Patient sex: M
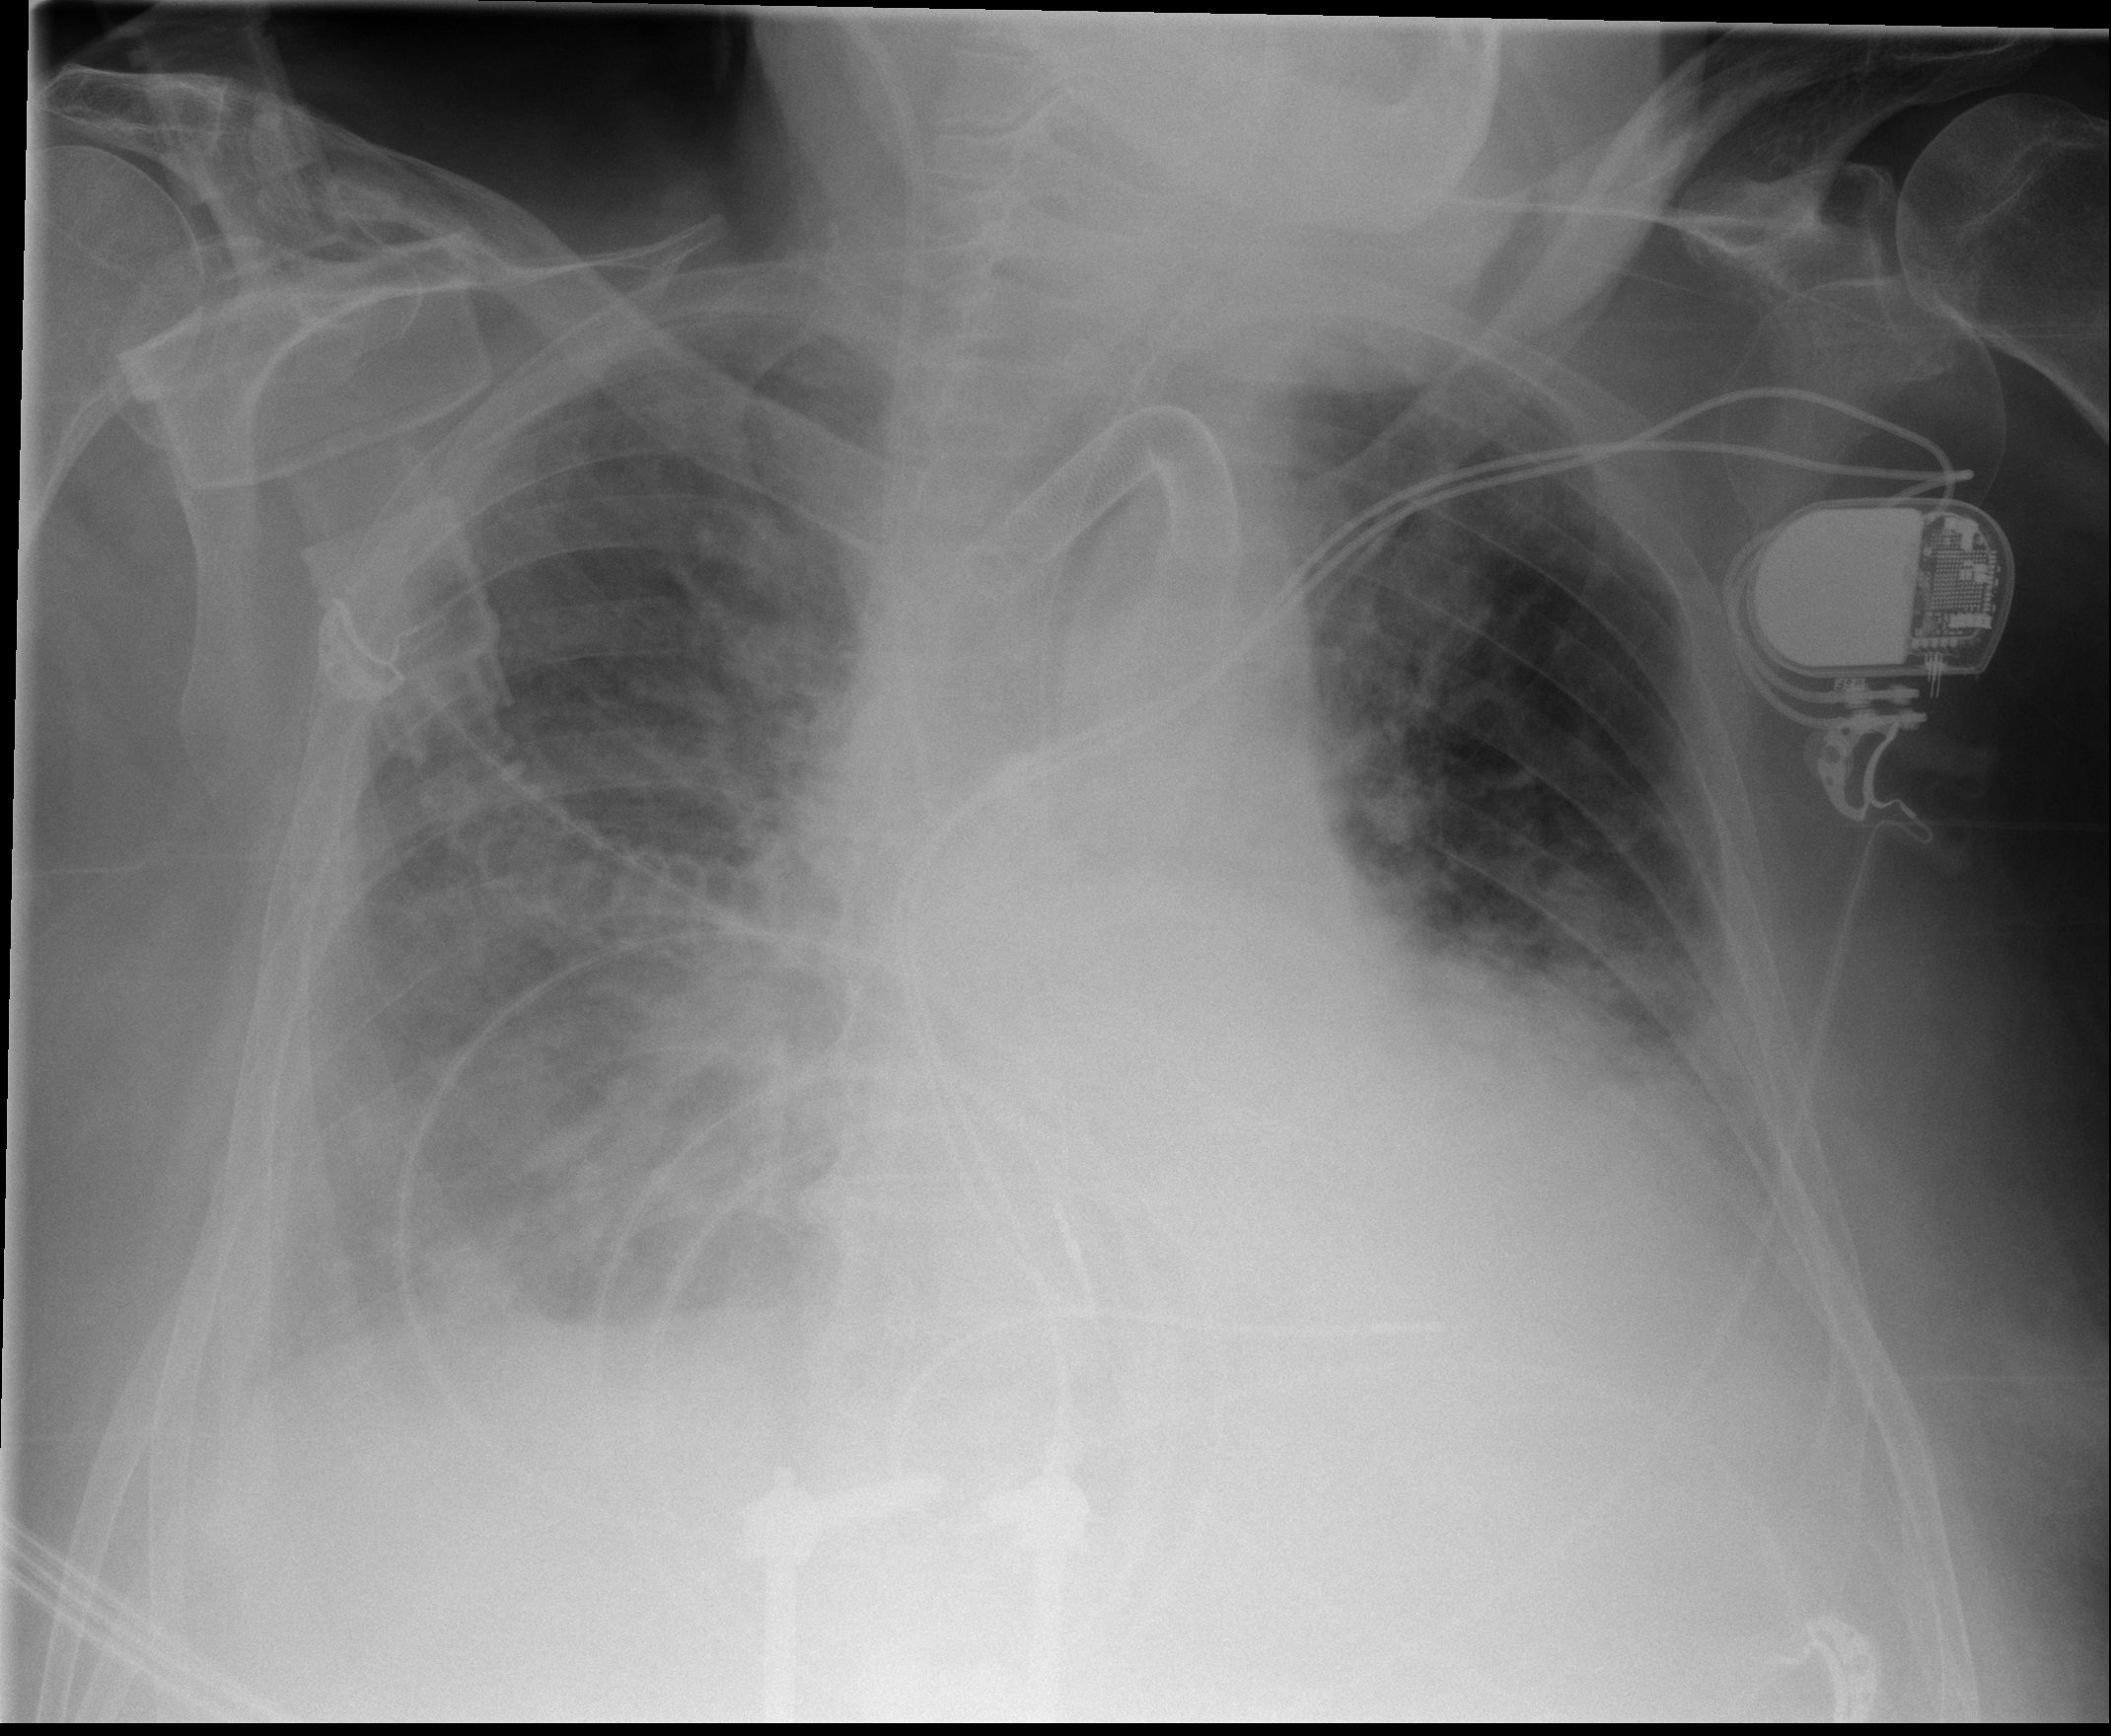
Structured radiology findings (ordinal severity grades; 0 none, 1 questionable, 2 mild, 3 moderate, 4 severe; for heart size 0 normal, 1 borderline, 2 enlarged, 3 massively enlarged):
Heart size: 2
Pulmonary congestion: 3
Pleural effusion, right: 2
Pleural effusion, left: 2
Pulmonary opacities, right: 3
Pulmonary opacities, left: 3
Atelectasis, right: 2
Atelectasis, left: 2